Question: I am working with this two Wordpress Function for my Pinterest Button. What i'm trying to achieve is the flow chart below.

'''
function catch_that_image() {
global $post, $posts;
$first_img = '';
ob_start();
ob_end_clean();
$output = preg_match_all('/<img.+src=<URL>;
$first_img = $matches [1] [0];
if(empty($first_img)){ //Defines a default image
$first_img = "http://www.mywebsite.com/wp-content/themes/Lord%20of%20Avernus%20-%20Abaddon/Images/Deafult_Img.png";
}
return $first_img;
}
'''
'''
function get_featured_image( $size = 'full' ) {
global $post;
if ( has_post_thumbnail($post->ID) ) {
$featured_image = wp_get_attachment_image_src( get_post_thumbnail_id($post->ID), $size);
return $featured_image[0];
}
return false;
}
'''
'''
<?php the_post_thumbnail(); ?>
'''
As you can see in my flow chart, I am trying to combine the two functions above. The problem is it's not working.
This is my code:
'''
function pinterest_image_snatcher($size = 'full' ) {
global $post;
if ( has_post_thumbnail($post->ID) ) {
$featured_image = wp_get_attachment_image_src( get_post_thumbnail_id($post->ID), $size);
return $featured_image[0];
}
else
$first_img = '';
ob_start();
ob_end_clean();
$output = preg_match_all('/<img.+src=<URL>;
$first_img = $matches [1] [0];
if(empty($first_img)){ //Defines a default image
$first_img = "http://www.mywebsite.com/wp-content/themes/Lord%20of%20Avernus%20-%20Abaddon/Images/Deafult_Img.png";
}
return $first_img;
}
'''
The first two functions above is working really fine but the third one is not! Could anyone help to consolidate the two function above. Everyone is welcome to modify the codes.
Please help me out Dear PHP Experts. My Code is messed up and working. Do you mind to modify this according to the flow chart? thank you!
<URL>
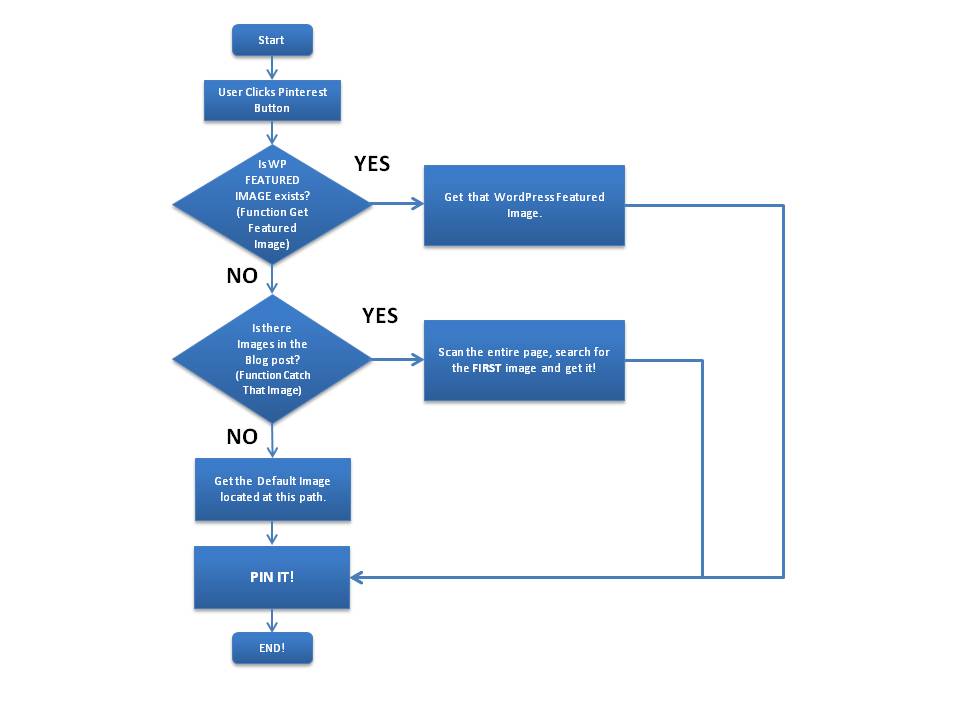
Answer: Try this:
'''
function pinterest_image_snatcher( $size = 'full' ) {
global $post;
$first_img = '';
if ( has_post_thumbnail($post->ID) ) {
$featured_image = wp_get_attachment_image_src( get_post_thumbnail_id($post->ID), $size);
$first_img = $featured_image[0];
} else {
$output = preg_match_all('/<img.+src=<URL>;
$first_img = $matches[1][0];
if( empty($first_img) ) {
$first_img = "http://www.mywebsite.com/wp-content/themes/Lord%20of%20Avernus%20-%20Abaddon/Images/Deafult_Img.png";
}
}
return $first_img;
}
'''
I just fixed missing brackets as @royal-bg mentioned in the comments & changed logic a bit.